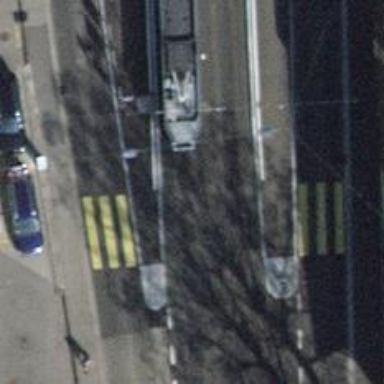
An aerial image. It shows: Unmarked road crossing.